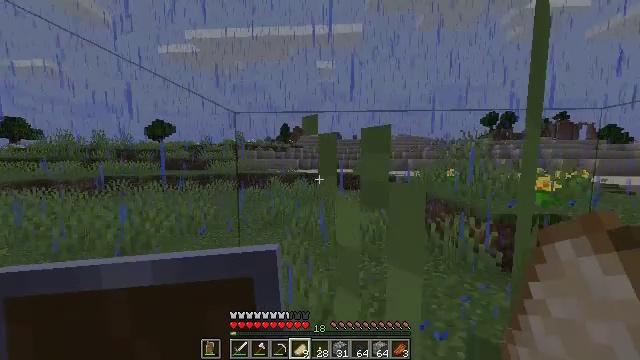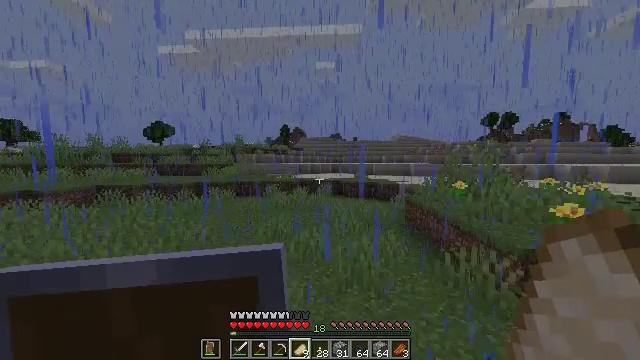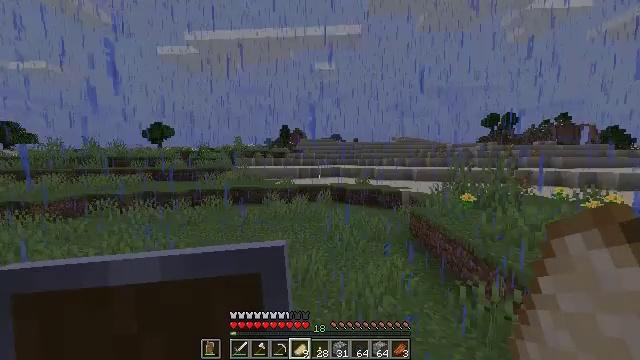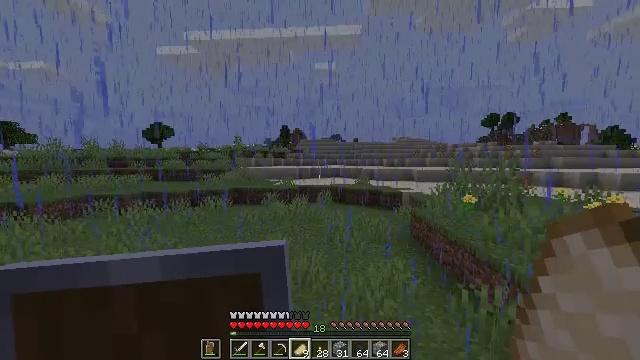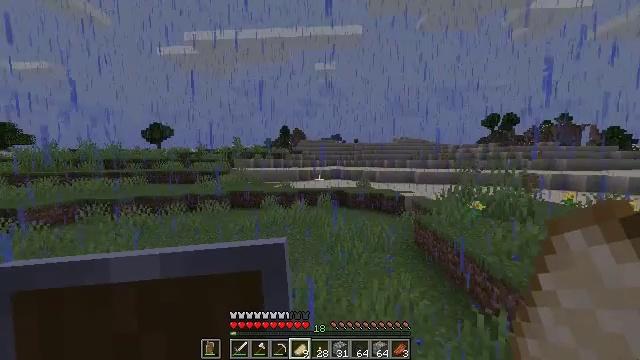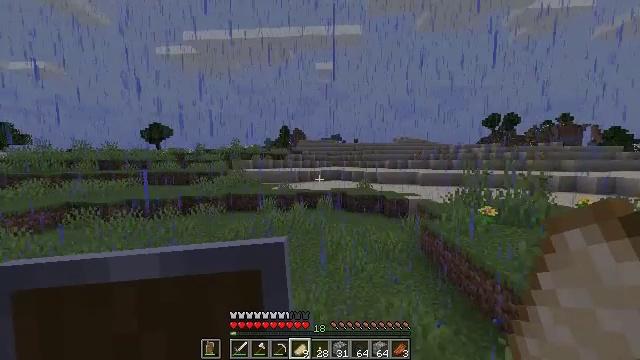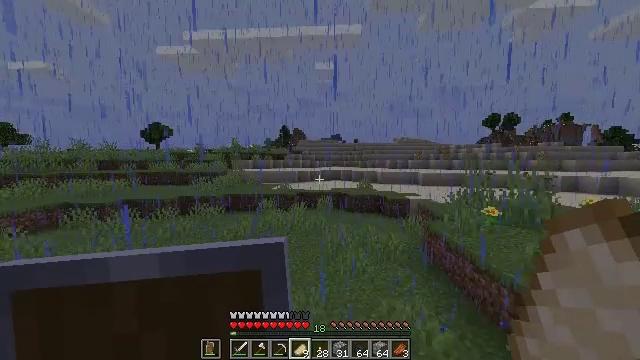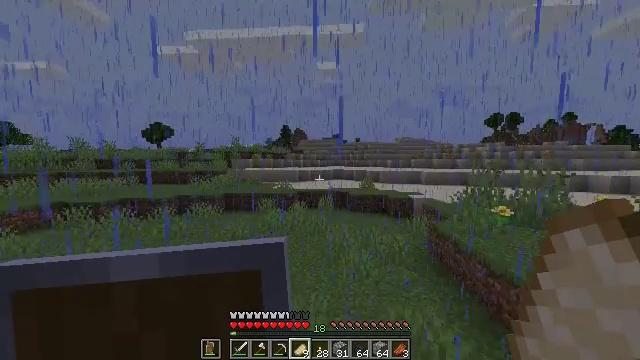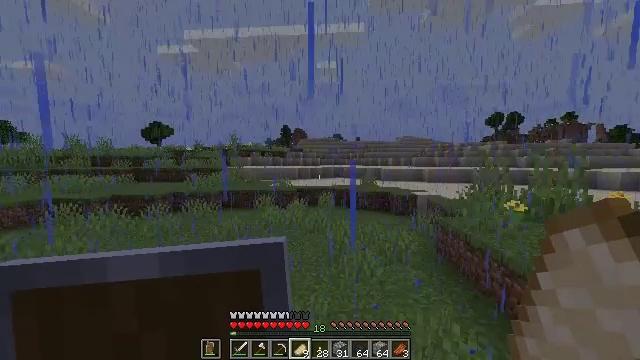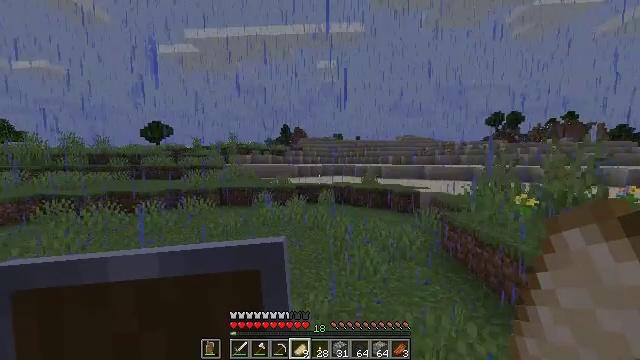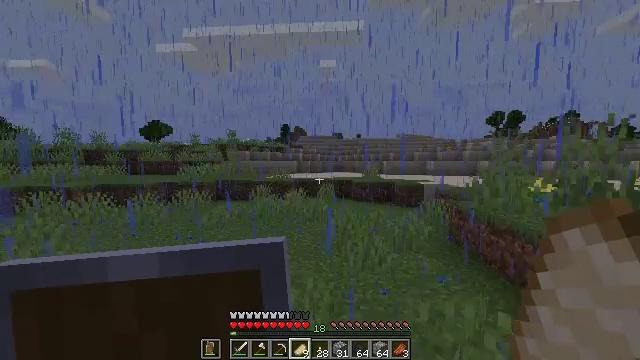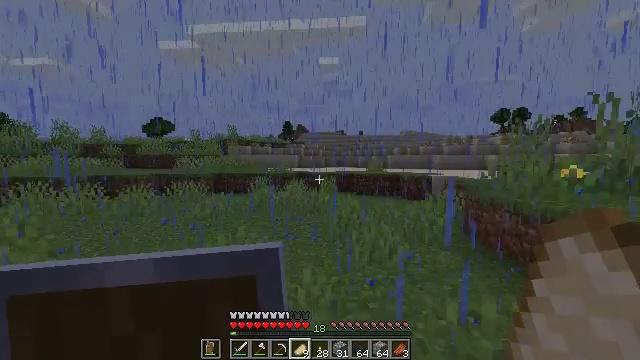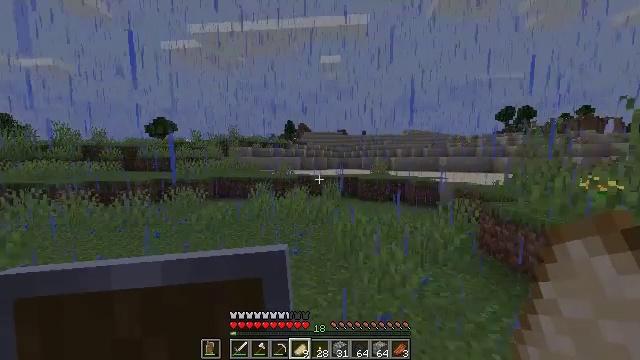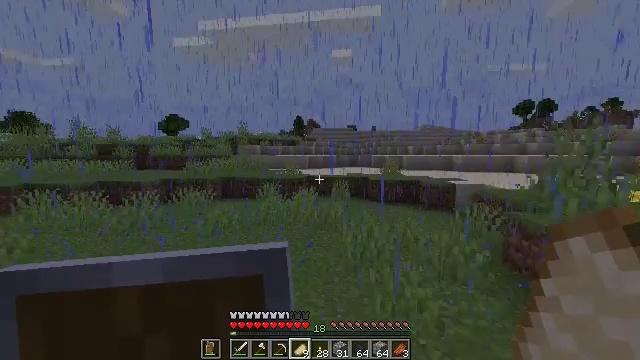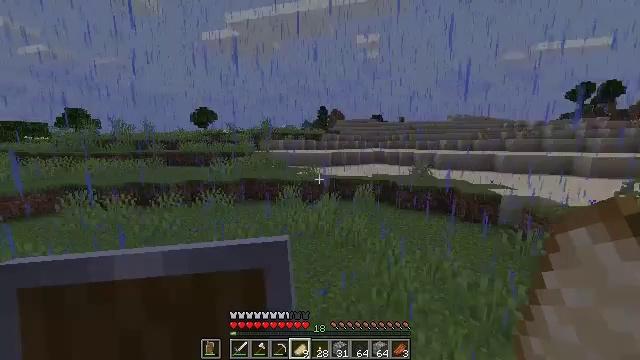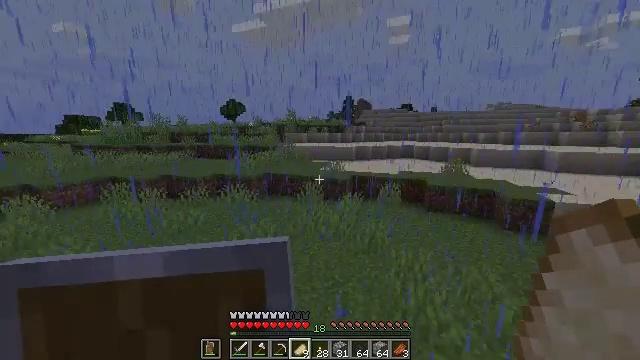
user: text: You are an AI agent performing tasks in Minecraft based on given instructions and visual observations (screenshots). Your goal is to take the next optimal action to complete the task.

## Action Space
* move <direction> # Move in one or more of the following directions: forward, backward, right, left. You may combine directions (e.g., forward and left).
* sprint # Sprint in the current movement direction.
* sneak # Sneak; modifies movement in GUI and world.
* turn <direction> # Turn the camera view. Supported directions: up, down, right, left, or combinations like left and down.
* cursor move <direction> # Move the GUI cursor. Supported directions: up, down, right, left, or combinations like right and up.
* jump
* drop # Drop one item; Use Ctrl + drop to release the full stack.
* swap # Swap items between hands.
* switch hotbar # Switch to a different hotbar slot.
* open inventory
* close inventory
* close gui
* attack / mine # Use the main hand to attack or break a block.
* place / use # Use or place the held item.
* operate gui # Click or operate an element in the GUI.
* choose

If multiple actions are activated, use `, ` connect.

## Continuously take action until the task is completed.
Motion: motion action
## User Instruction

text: Drop an apple.
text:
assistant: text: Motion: move forward, jump
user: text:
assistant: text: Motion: move forward, jump
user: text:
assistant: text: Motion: move forward, jump
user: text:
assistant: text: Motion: move forward, jump
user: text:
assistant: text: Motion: move forward, jump
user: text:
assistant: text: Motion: move forward, jump
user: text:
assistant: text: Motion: move forward, jump
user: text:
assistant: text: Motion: move forward, jump
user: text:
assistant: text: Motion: move forward, jump
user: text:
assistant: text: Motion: move forward, jump
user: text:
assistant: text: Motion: move forward, jump
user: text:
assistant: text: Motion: move forward, jump
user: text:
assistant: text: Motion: move forward, turn left and down, jump
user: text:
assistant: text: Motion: move forward, turn left and down, jump
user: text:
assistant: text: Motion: move forward, turn left and down, jump
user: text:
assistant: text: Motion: move forward, turn left and down, jump
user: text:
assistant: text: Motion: move forward, jump
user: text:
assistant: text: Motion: move forward, jump
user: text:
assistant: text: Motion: move forward, jump
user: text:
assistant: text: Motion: move forward
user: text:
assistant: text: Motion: move forward
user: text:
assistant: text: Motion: move forward
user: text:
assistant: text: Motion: move forward
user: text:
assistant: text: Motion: move forward
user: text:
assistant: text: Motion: move forward, turn left
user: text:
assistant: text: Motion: move forward
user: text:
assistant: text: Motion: move forward
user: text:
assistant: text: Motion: move forward
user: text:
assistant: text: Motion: move forward, turn left
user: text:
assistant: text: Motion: move forward, turn left